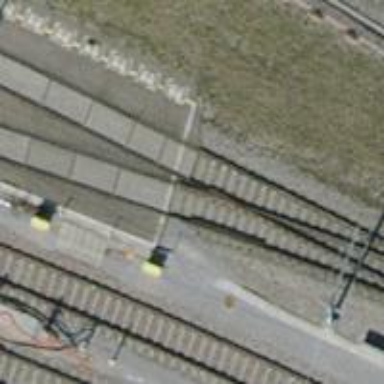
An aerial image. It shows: Single-track electrified railway service yard with contact line for trains.